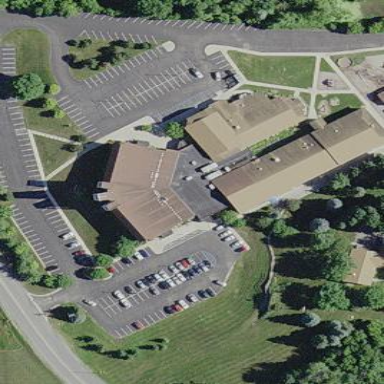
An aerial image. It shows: School building.